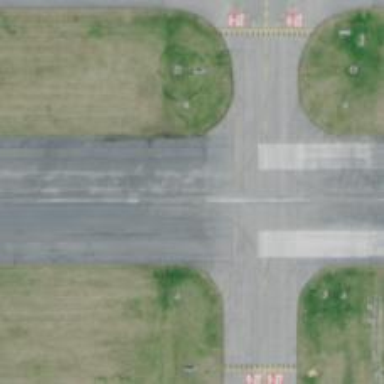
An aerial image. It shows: Image of taxiway at airport.